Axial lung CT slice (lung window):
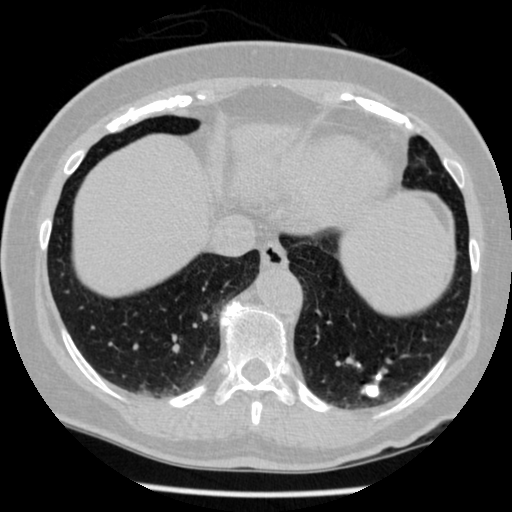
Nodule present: yes
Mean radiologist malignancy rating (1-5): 2.75